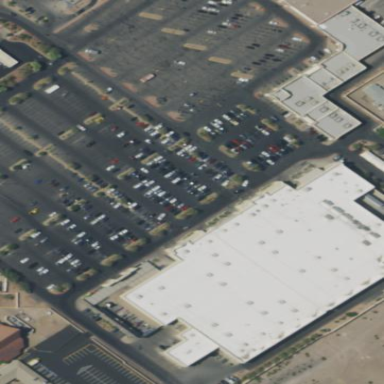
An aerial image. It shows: Retail building housing supermarket.